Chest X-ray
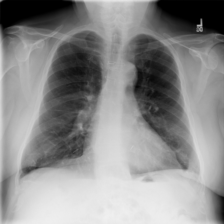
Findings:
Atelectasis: negative
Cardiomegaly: negative
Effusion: negative
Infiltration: negative
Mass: negative
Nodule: negative
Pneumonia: negative
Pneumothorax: negative
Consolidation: negative
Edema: negative
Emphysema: negative
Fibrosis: negative
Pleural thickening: negative
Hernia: negative